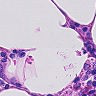
Metastatic tissue present: no